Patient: sex F, age 29
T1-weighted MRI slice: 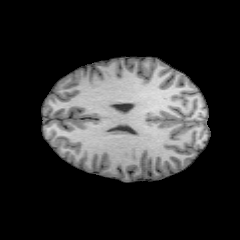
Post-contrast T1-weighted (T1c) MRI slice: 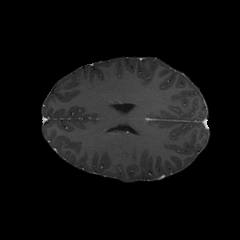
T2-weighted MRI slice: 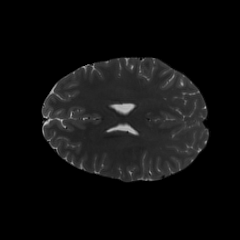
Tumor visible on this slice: no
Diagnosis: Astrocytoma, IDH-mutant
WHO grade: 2